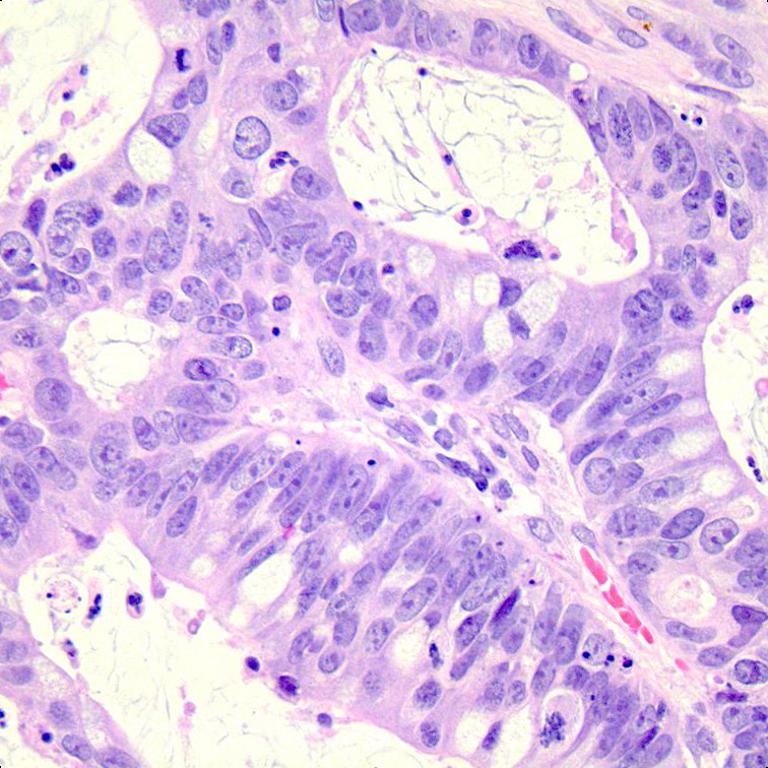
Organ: colon
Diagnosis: adenocarcinomas